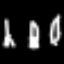
Label: fork